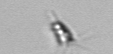
Label: Calciopappus